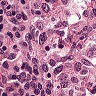
Metastatic tissue present: no